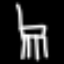
Label: chair